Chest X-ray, PA view. Patient: 59 years old, sex F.
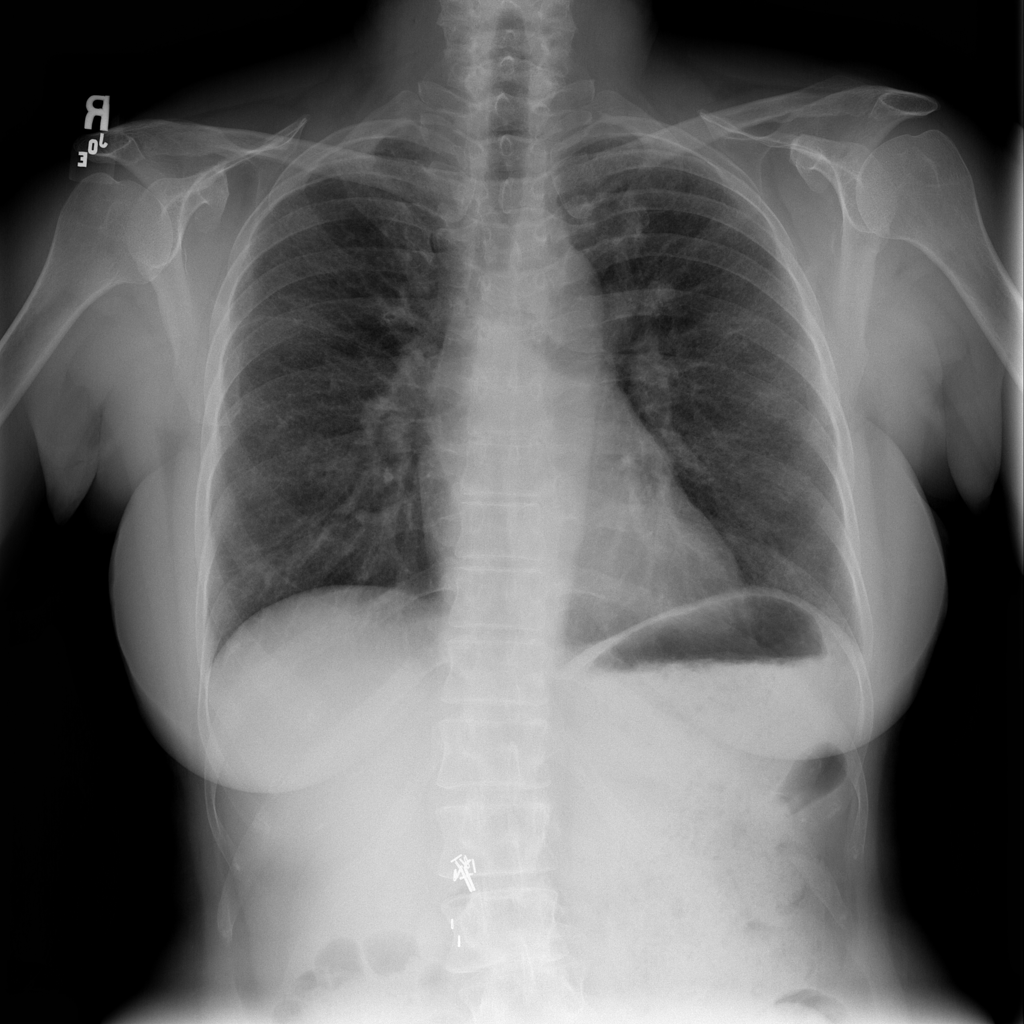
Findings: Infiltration